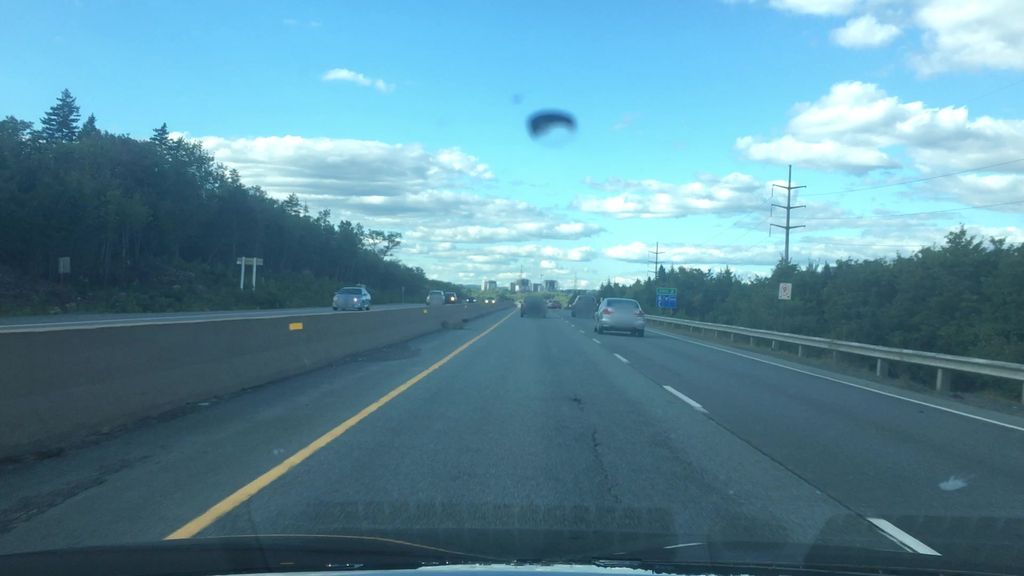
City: halifax